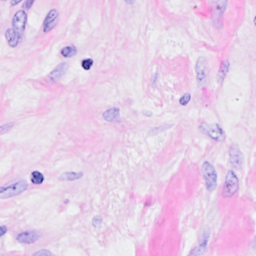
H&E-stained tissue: Breast